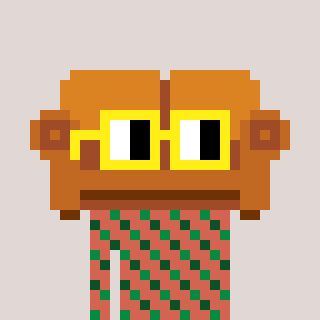
a pixel art character with square yellow glasses, a couch-shaped head and a peachy-colored body on a warm background